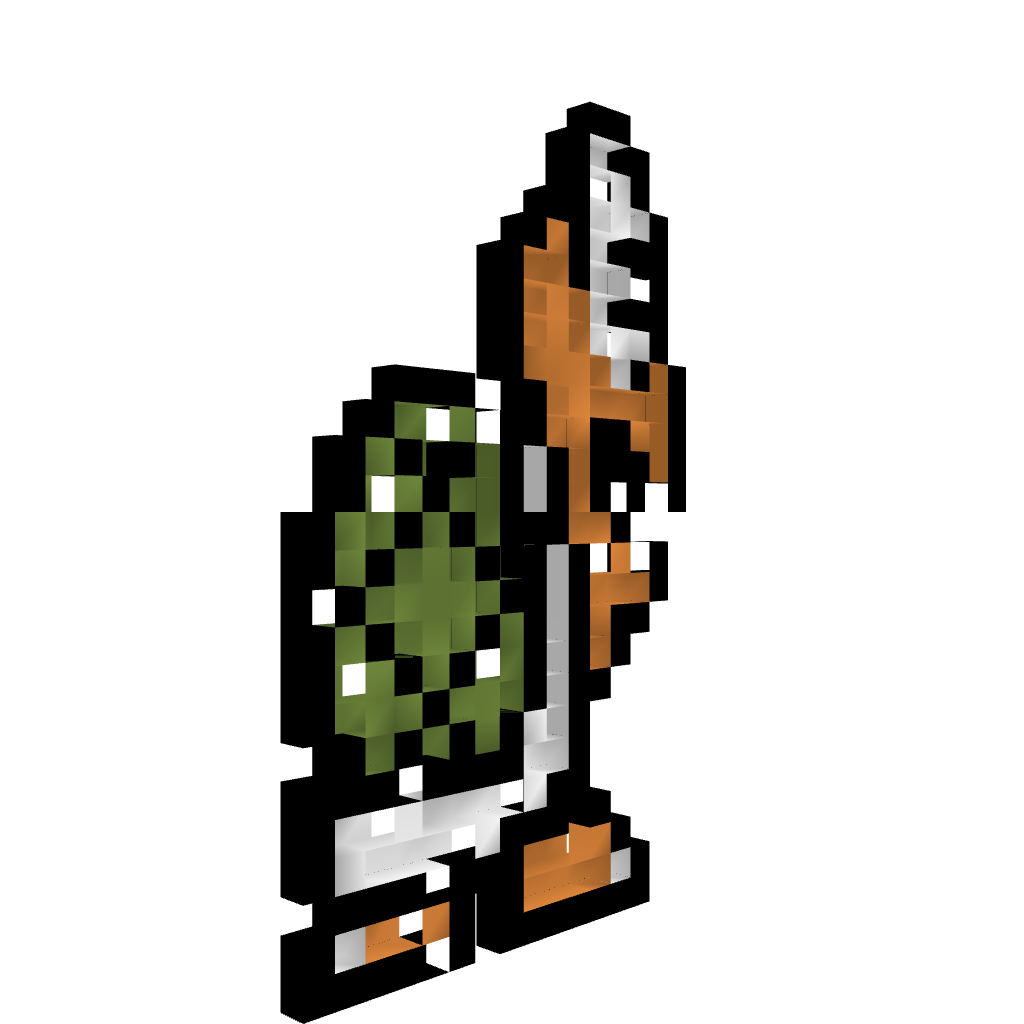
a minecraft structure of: Koopa Troopa high quality